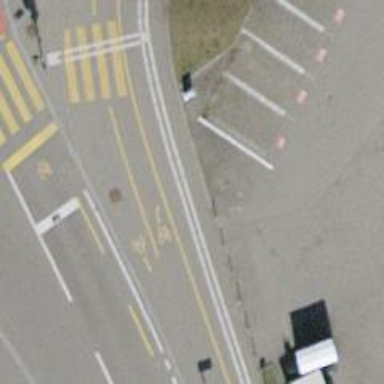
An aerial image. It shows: Asphalt road designated as cycleway. Both the cycleway and the footway have asphalt surfaces.